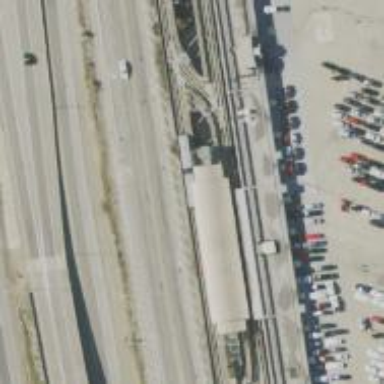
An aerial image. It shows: Monorail bridge.